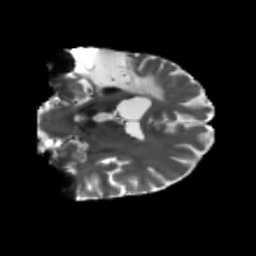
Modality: T2w
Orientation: coronal
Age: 43
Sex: male
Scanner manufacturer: siemens
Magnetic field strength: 3 T
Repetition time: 5.47 s
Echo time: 0.0854 s